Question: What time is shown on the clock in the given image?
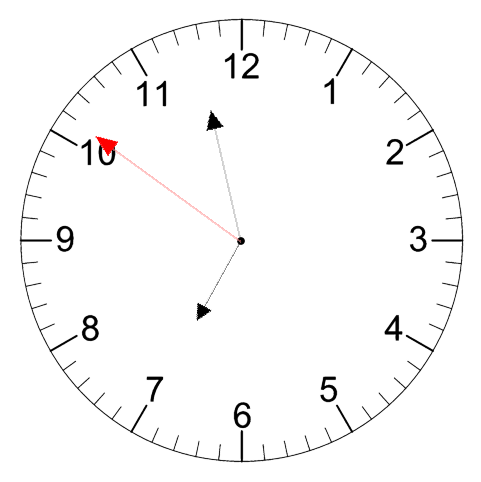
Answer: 06:57:51